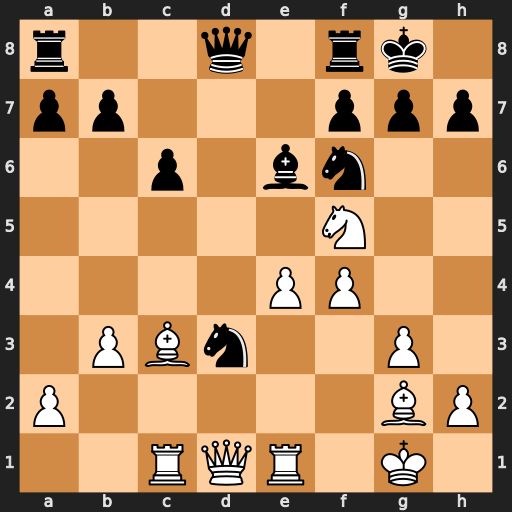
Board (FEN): r2q1rk1/pp3ppp/2p1bn2/5N2/4PP2/1PBn2P1/P5BP/2RQR1K1
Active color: w
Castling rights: -
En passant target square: -
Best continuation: Bxf6 Qxf6 Qxd3 Bxf5 exf5